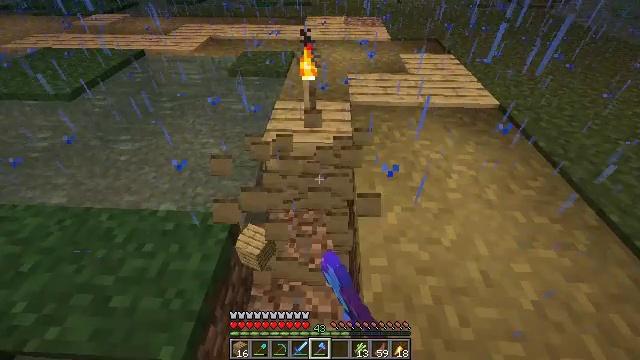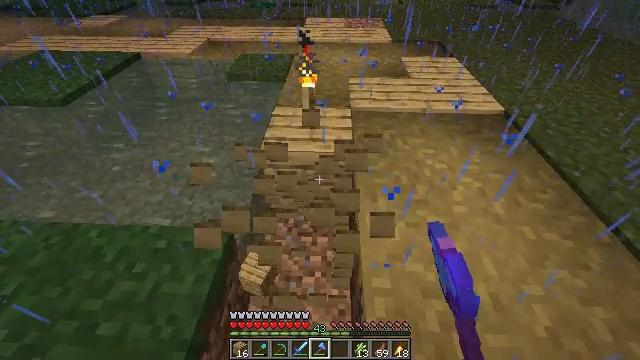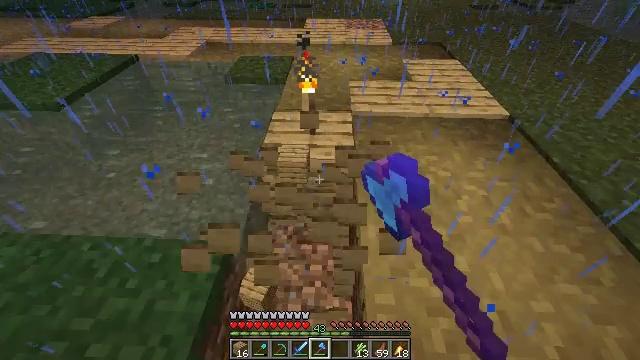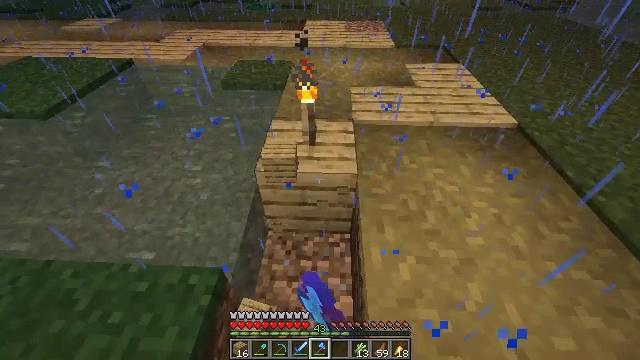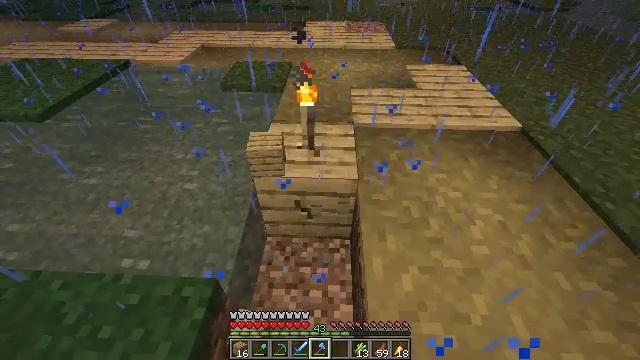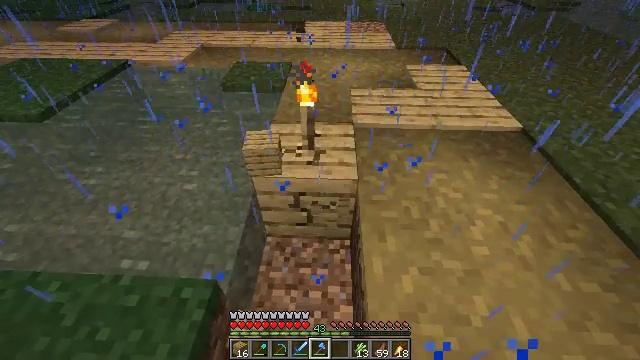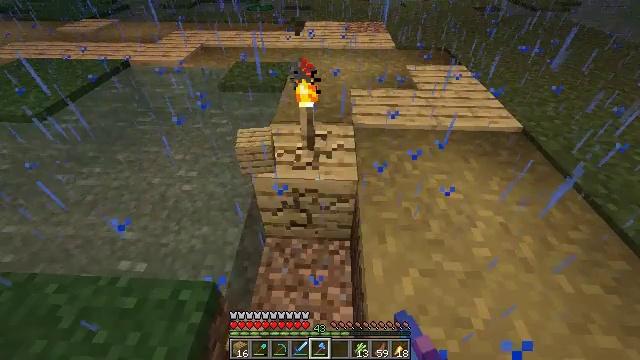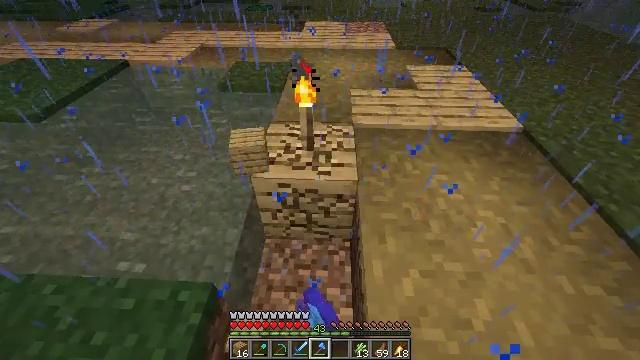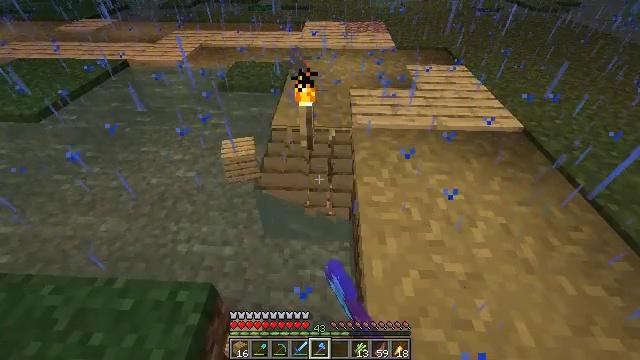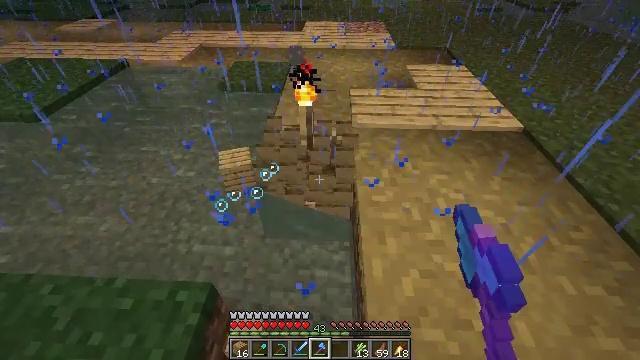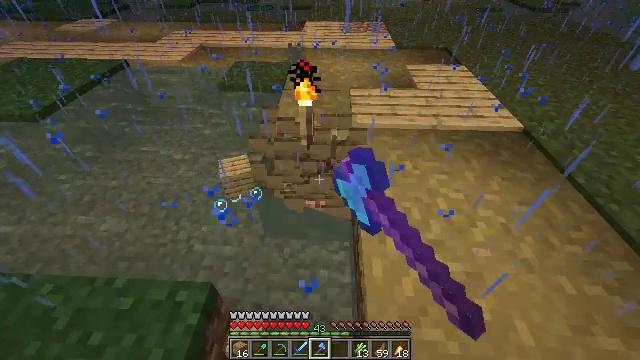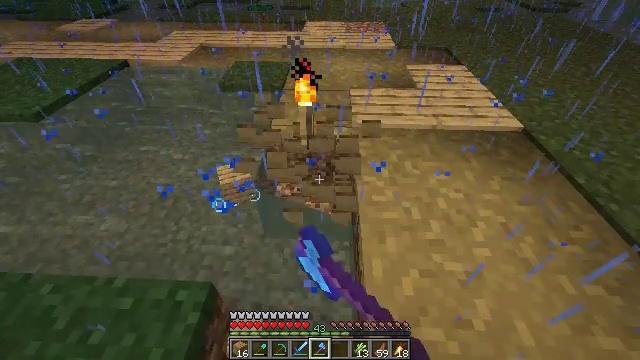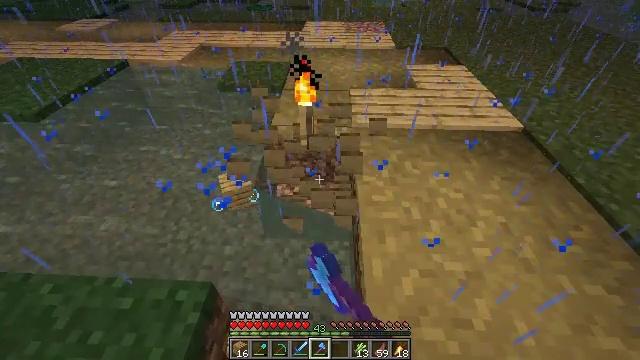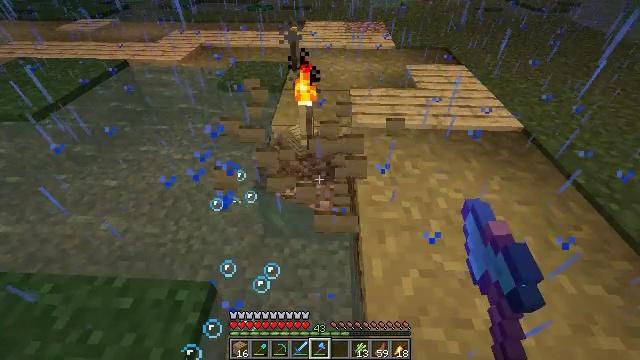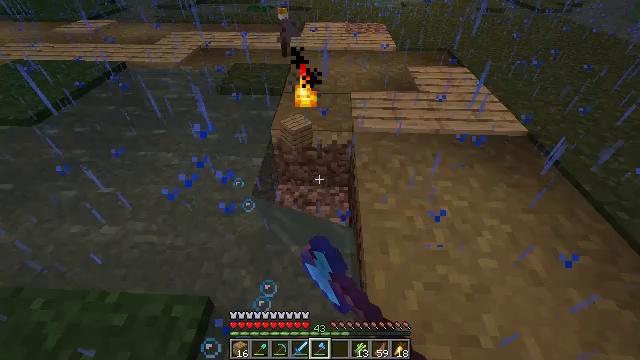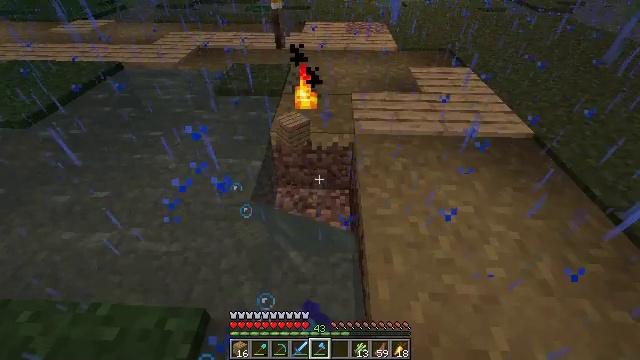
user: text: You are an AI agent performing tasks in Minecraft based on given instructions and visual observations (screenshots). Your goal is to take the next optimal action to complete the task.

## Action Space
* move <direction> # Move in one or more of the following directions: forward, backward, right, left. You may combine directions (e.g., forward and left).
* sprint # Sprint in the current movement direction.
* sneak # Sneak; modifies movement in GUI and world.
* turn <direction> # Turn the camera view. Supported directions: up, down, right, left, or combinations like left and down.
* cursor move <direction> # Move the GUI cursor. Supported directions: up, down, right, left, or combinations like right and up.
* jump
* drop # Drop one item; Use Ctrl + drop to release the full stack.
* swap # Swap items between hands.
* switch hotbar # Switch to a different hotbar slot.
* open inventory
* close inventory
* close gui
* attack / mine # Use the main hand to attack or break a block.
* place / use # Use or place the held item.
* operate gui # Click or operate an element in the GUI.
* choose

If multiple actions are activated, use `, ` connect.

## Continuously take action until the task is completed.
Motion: motion action
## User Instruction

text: Gather some oak planks.
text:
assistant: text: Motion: move forward, attack / mine
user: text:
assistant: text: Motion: move forward, attack / mine
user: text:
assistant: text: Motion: attack / mine
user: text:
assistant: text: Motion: attack / mine
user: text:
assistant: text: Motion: attack / mine
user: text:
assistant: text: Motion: attack / mine
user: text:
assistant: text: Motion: attack / mine
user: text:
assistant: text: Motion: attack / mine
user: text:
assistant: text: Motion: attack / mine
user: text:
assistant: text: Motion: attack / mine
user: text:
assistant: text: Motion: attack / mine
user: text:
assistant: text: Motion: attack / mine
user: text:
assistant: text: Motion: attack / mine
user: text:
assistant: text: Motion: move forward, attack / mine
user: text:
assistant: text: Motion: move forward
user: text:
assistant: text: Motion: move forward
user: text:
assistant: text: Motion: move forward and move left
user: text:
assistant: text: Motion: move forward and move left
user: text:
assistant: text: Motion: move forward and move left
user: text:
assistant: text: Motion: move forward and move left, turn right
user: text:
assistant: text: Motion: move forward, turn right
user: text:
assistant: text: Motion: move forward
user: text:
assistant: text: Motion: move forward
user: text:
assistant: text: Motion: move forward
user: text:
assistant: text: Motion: move forward
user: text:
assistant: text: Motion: move forward, sprint
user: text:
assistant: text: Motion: move forward, sprint, turn right and up
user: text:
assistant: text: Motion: move forward, sprint, turn right and up
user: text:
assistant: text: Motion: move forward, sprint, turn right and up
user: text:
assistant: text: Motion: move forward, sprint, turn right and up